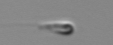
Label: flagellate_morphotype3